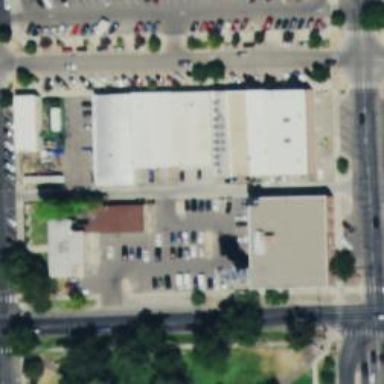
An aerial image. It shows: Parking space is available.